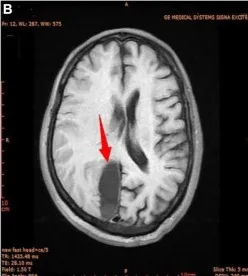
The first postoperative craniocerebral MR image. Transverse.
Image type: radiology (mri)